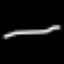
Label: line